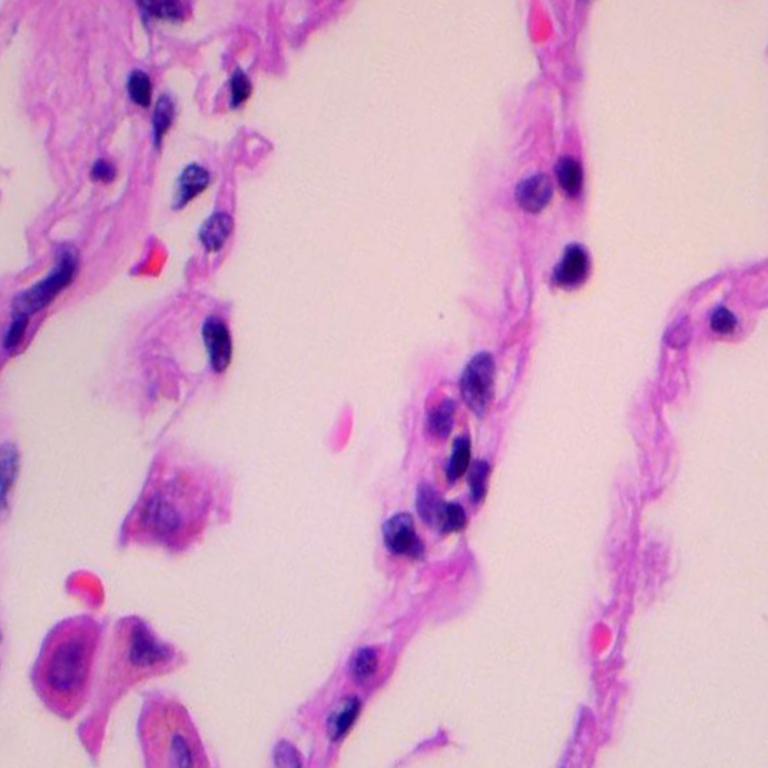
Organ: lung
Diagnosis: benign